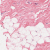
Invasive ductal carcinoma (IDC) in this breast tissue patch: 0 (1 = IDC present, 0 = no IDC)